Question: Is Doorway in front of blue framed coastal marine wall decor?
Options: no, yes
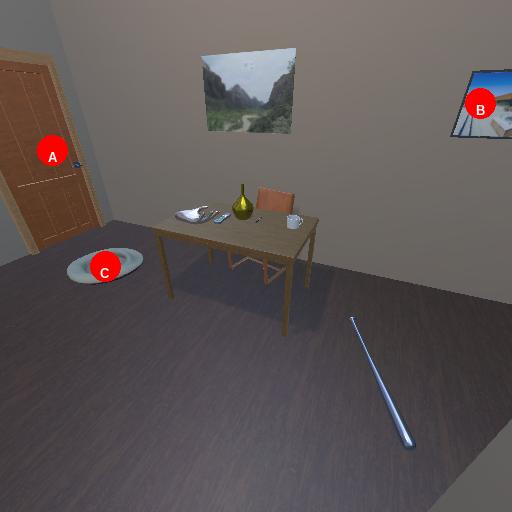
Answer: no